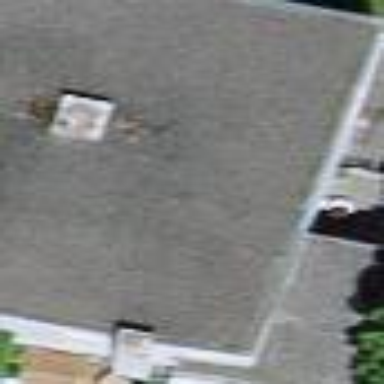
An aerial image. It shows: Garage.